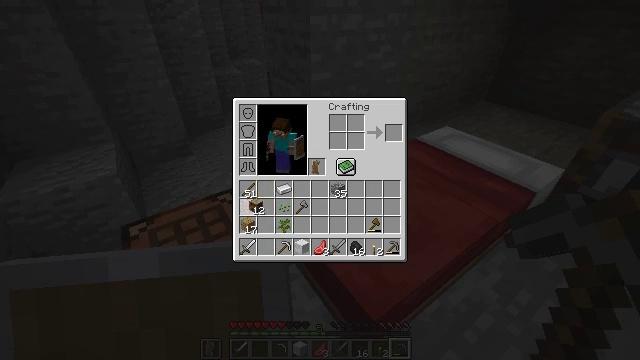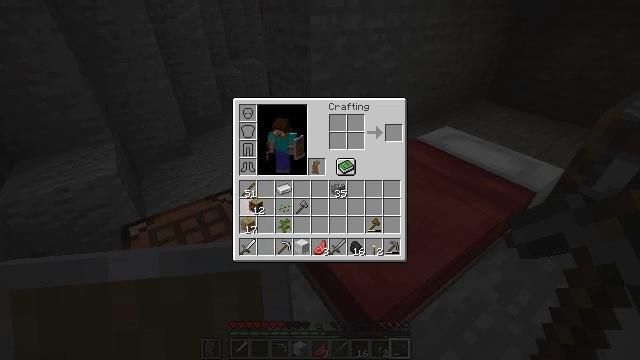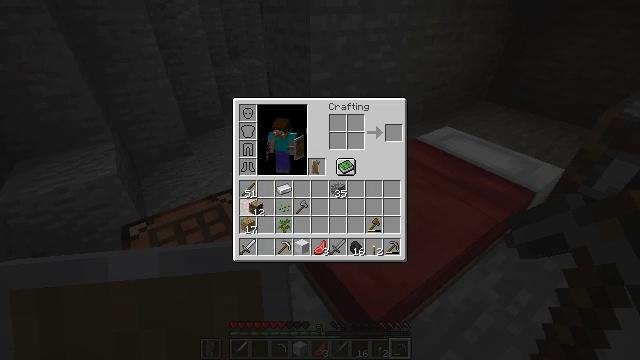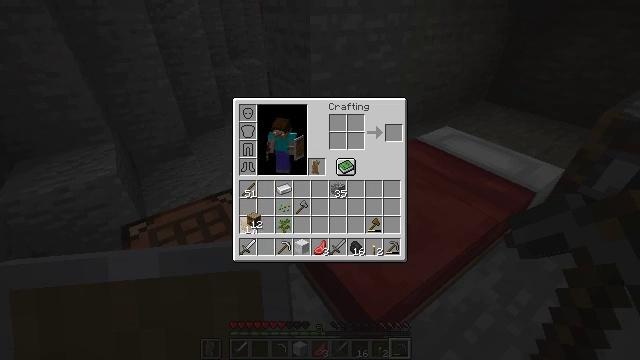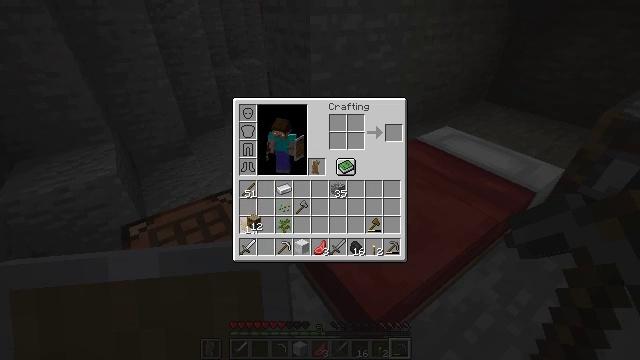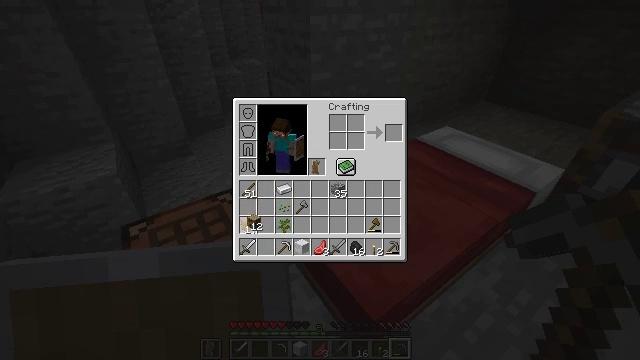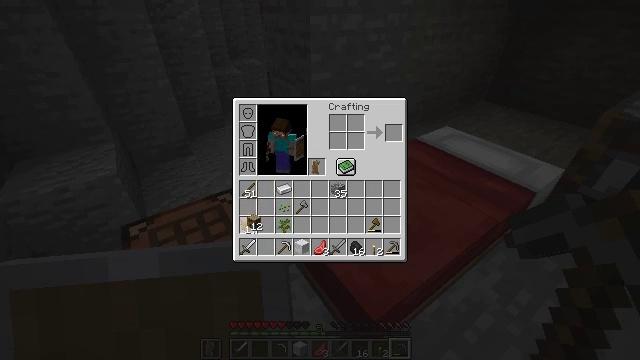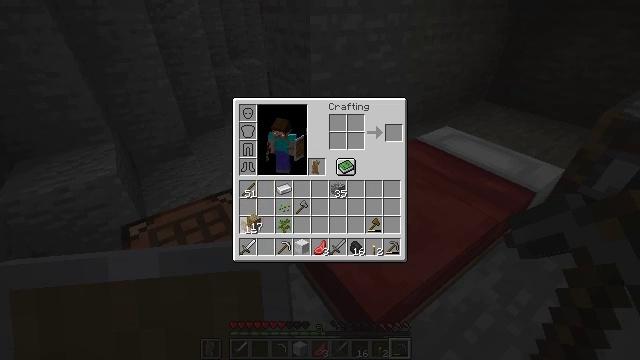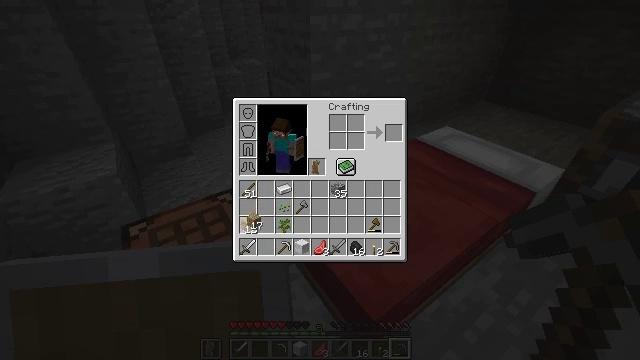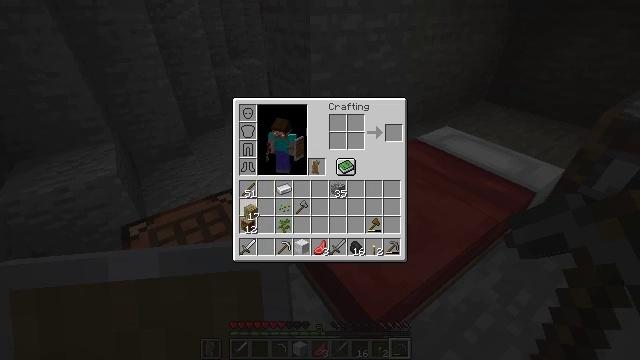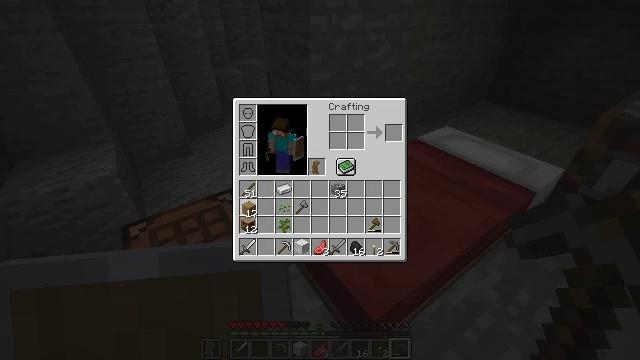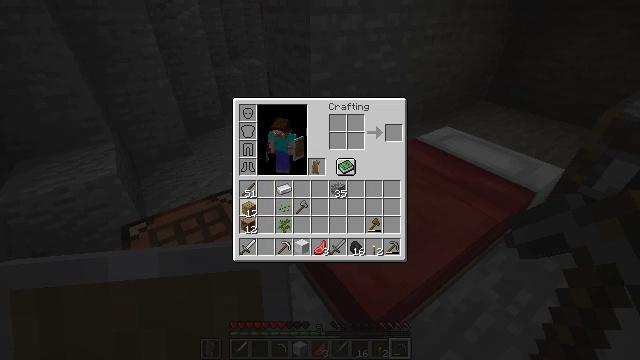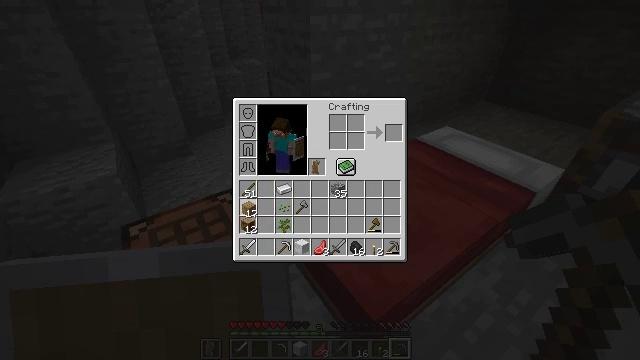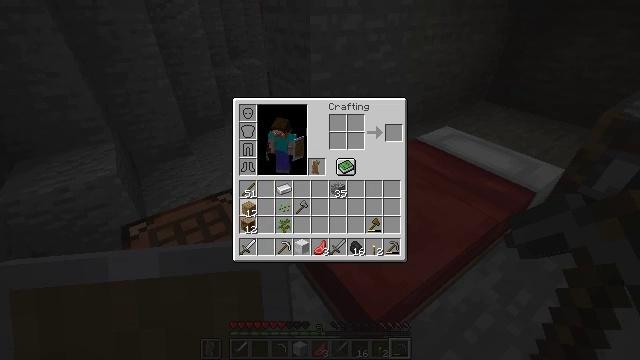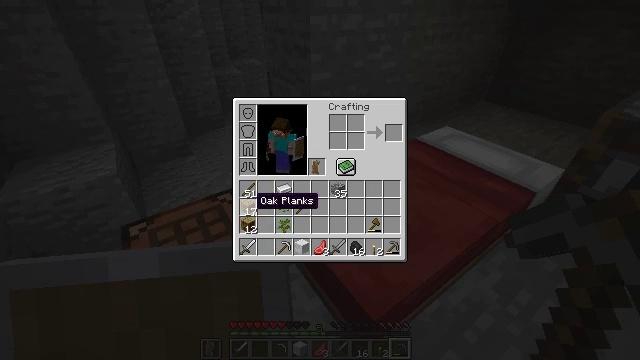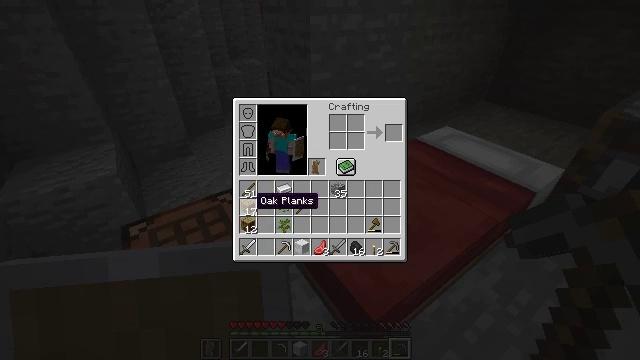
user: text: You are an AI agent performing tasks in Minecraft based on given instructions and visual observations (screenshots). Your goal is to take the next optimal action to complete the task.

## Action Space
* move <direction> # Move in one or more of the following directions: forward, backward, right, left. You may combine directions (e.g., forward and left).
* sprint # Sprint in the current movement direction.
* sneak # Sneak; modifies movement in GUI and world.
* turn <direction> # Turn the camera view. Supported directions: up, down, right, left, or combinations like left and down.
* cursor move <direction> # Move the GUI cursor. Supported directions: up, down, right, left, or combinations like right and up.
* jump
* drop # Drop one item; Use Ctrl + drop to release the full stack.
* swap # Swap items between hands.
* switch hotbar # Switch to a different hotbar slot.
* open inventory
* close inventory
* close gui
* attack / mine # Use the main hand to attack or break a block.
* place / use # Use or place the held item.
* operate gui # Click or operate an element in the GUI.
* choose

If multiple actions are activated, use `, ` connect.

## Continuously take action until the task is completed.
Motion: motion action
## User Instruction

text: Smelt a cooked porkchop.
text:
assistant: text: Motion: operate gui
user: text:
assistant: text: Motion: operate gui
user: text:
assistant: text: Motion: cursor move down
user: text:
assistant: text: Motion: operate gui
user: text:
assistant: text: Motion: operate gui
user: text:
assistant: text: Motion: operate gui
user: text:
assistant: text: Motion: no_op
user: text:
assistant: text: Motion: no_op
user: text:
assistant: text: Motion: cursor move up
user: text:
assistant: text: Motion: no_op
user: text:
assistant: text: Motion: operate gui
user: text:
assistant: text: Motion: operate gui
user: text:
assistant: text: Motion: operate gui
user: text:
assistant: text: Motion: no_op
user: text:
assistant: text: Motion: no_op
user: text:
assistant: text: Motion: no_op
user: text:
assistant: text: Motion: no_op
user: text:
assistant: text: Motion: no_op
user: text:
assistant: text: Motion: no_op
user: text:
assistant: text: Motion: no_op
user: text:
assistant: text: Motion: no_op
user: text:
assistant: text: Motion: cursor move down
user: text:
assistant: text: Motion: no_op
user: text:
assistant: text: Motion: cursor move right and up
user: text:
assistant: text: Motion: cursor move right and up
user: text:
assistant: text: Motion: no_op
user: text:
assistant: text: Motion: no_op
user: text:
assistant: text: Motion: cursor move left
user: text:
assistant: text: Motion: cursor move left
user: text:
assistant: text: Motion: cursor move left and down